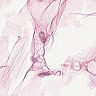
Metastatic tissue present: no